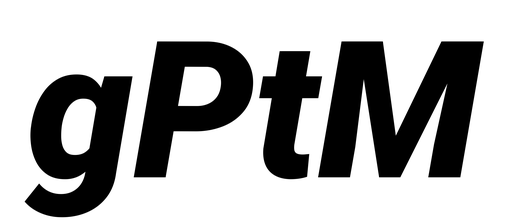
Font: Roboto-Italic_Black_Italic